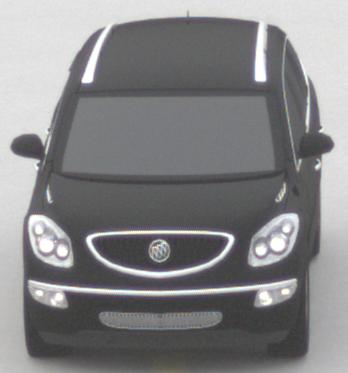
Make: Buick
Model: Enclave
Detailed model: GMT967
Model produced from: 2007
Model produced until: 2017
Doors: 5
Color: black
Road condition: dry road
Daytime: morning or afternoon
Contrast: low contrast